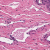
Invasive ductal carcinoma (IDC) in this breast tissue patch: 0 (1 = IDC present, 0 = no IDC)